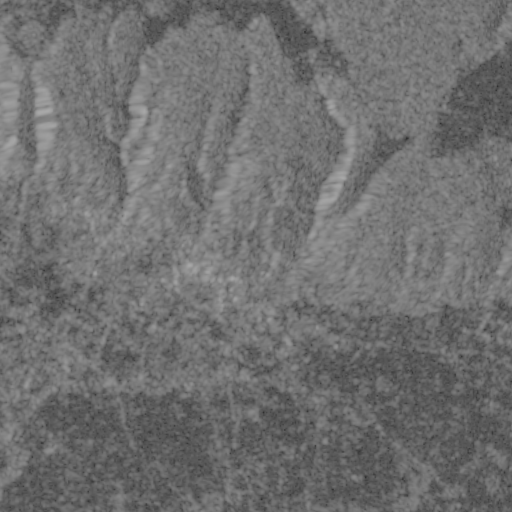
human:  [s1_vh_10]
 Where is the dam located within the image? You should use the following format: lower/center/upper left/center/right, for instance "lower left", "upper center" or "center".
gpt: The dam is located in the upper left of the image.
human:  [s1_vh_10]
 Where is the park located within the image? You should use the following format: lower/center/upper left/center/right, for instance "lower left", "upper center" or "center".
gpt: The park is located in the center left of the image.
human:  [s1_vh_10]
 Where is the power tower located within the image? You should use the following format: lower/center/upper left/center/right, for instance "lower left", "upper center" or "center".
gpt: The power tower is located in the lower of the image.
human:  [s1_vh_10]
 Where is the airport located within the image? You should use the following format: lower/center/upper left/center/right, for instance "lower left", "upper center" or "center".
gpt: There is no airport in the image.

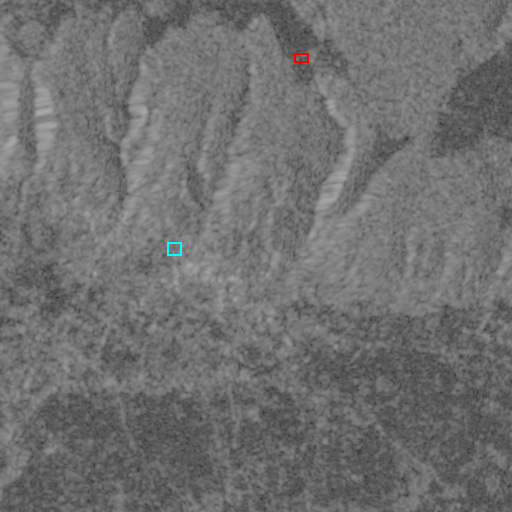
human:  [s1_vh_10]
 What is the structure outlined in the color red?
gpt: The structure outlined in red is a dam.
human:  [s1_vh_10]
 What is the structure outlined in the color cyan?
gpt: The structure outlined in cyan is a park.
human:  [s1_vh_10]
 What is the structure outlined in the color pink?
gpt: There is no pink outline.